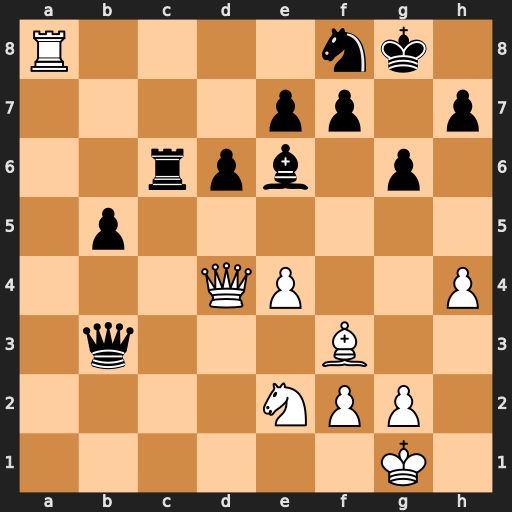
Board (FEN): R4nk1/4pp1p/2rpb1p1/1p6/3QP2P/1q3B2/4NPP1/6K1
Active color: w
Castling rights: -
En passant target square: -
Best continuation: Rxf8+ Kxf8 Qh8#